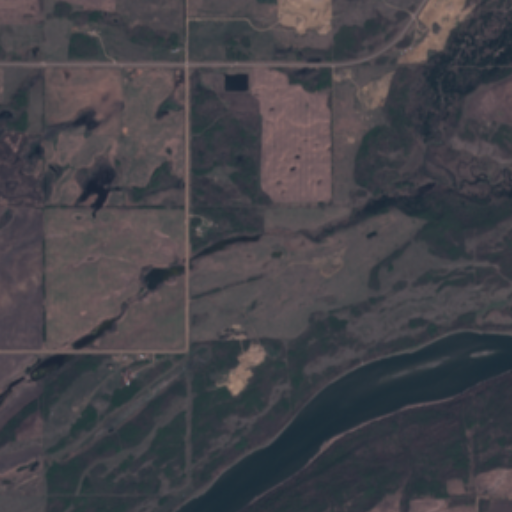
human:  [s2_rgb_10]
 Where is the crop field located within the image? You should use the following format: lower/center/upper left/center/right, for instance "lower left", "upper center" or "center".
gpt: There is no crop field in the image.